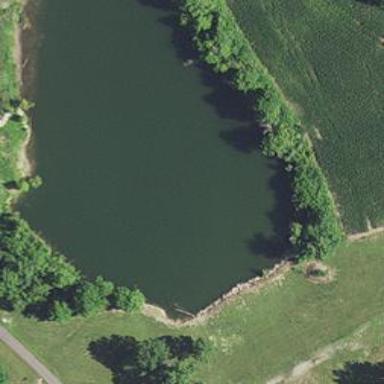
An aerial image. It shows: Pond surrounded by natural water.